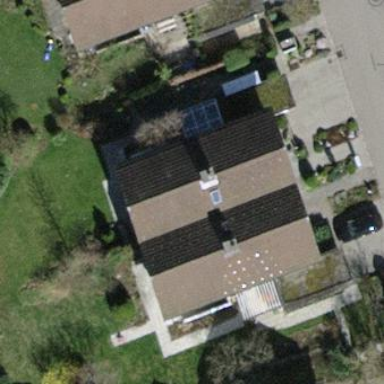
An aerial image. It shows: Building with tile roof.